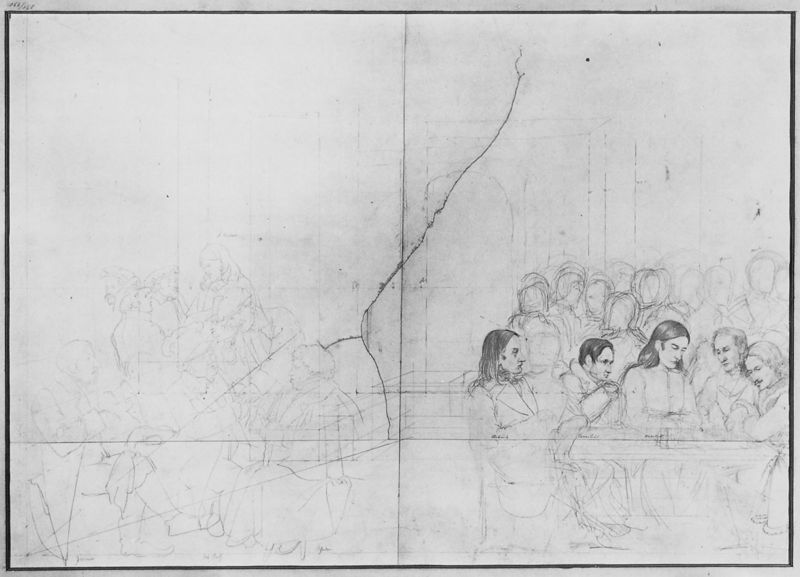
Titel: Caffé Greco, dritter Entwurf
Künstler: Carl Philipp Fohr
Institution: Frankfurt, Städelsches Kunstinstitut
Schlagwörter: gruppe, menschen, sitzen, frisuren, köpfe, männer, skizze, tisch, weiss, zeichnung, leute, blass, fünf, haare, sitzend, blatt, papier, perspektive, studie, leer, linien, essen, strich, bleistift, jesus, fluchtpunkt, achsen, riss, wenig